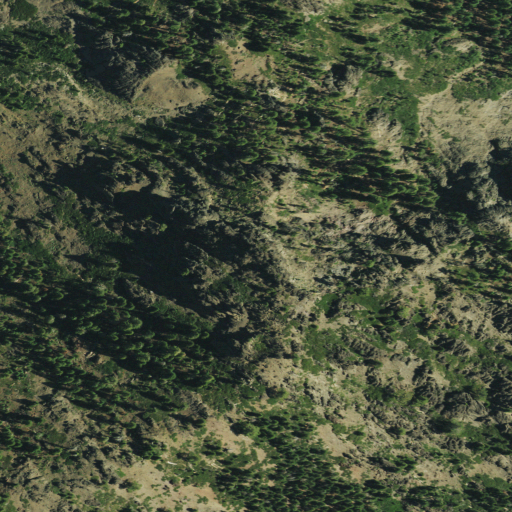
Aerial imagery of mountain in California named Eagle Rocks containing evergreen forest, shrub, and grassland